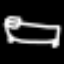
Label: bed